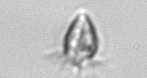
Label: Paratontonia_gracillima